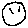
Label: circle